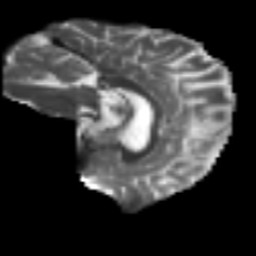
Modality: T2w
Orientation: sagittal
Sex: female
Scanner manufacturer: ge
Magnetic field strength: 3 T
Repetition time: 7 s
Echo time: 0.08 s